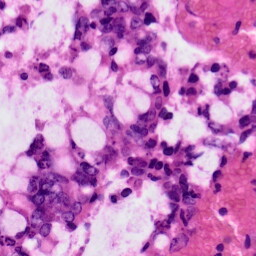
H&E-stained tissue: Colon